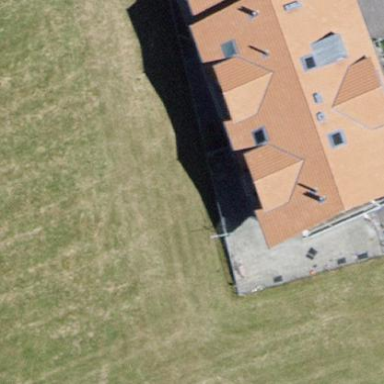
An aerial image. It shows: Residential building with gabled roof.